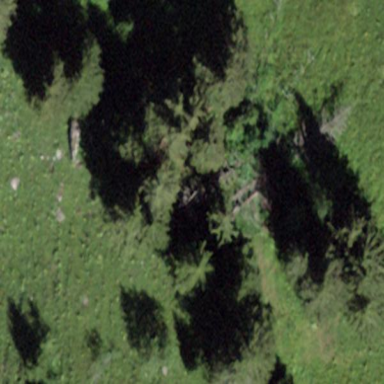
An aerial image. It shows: Forest area.